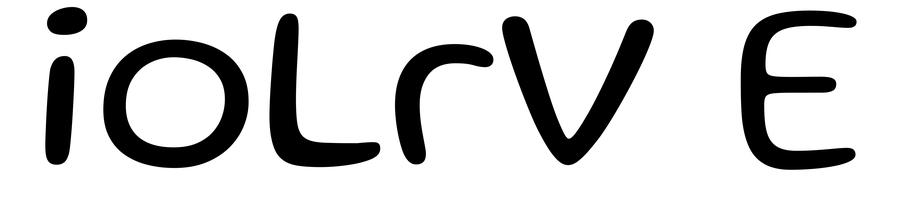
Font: Gluten_Light